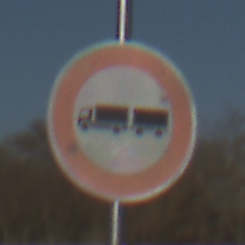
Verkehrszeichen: VerbotLastkraftwagenMitAnhaenger
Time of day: MorningAfternoon
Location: Outdoor (Nature)
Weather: PartlyCloudy
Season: NotSpecified
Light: Natural